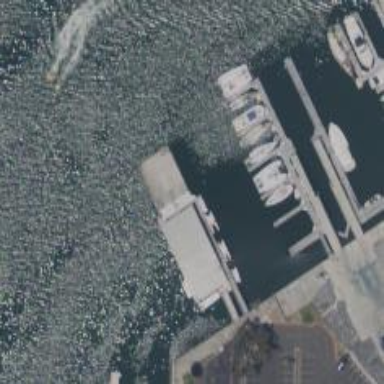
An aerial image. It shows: Man-made pier.